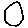
Label: circle